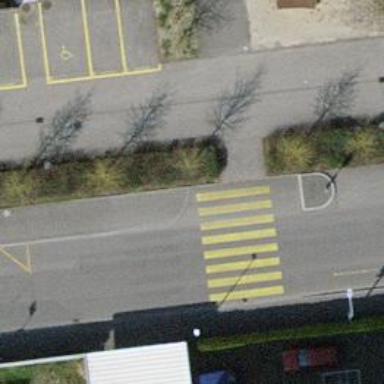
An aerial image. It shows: Zebra crossing at uncontrolled and marked intersection.